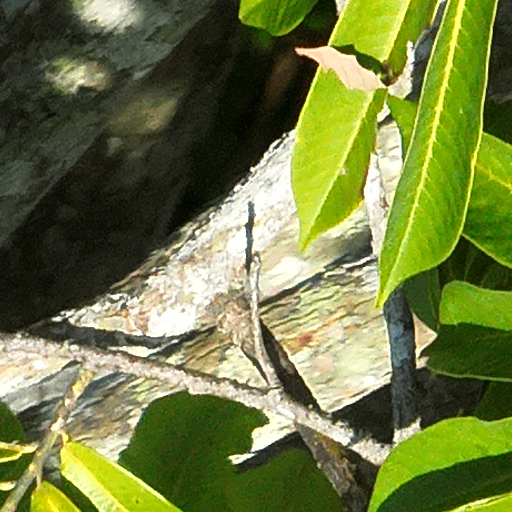
Species: Virola surinamensis
GBIF accepted scientific name: Virola surinamensis
Crown area (m\u00b2): 129.735